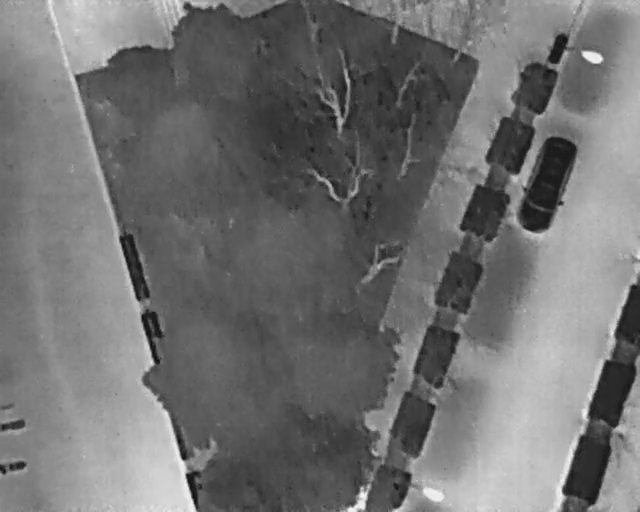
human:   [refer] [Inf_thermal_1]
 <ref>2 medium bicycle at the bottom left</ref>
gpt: <box>[[0, 80, 3, 85, 2], [0, 88, 3, 93, 2]]</box>